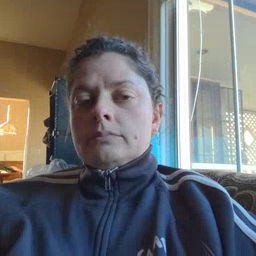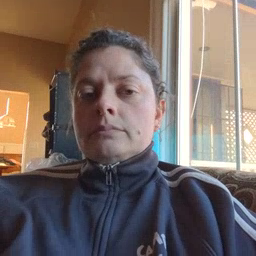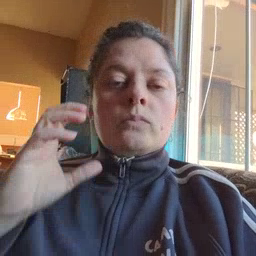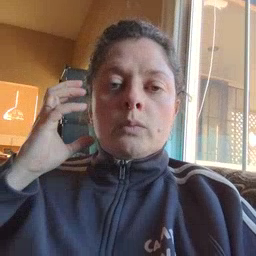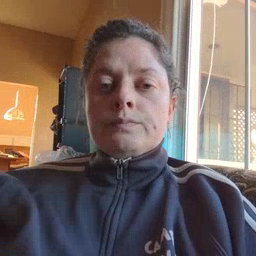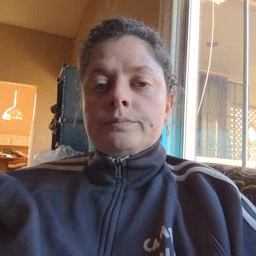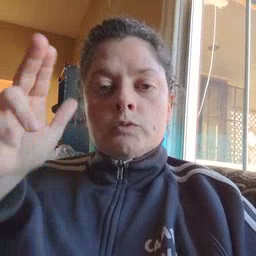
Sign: radio